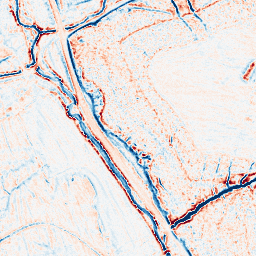
Category: edge_preserving
Decomposition family: bilateral
Decomposition parameters: d: 9
sigma_color: 25
sigma_space: 25
Upsampling method: bicubic
Upsampling parameters: scale: 8
Upsampling scale: 8